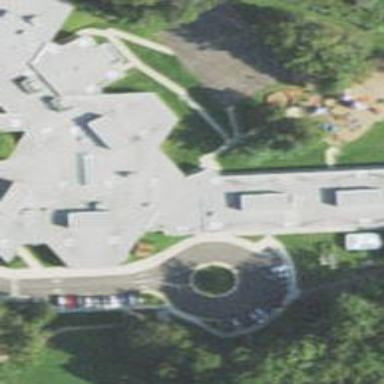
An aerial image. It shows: School building.